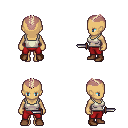
a pixel art fantasy rpg character, female body template, human, tanned skin, white pirate shirt, red pants, white blonde short mohawk hairstyle, brown shoes, dagger, four views (front, back, left, right), 2x2 character sprite sheet, small pixel art, hard edges, no anti-aliasing